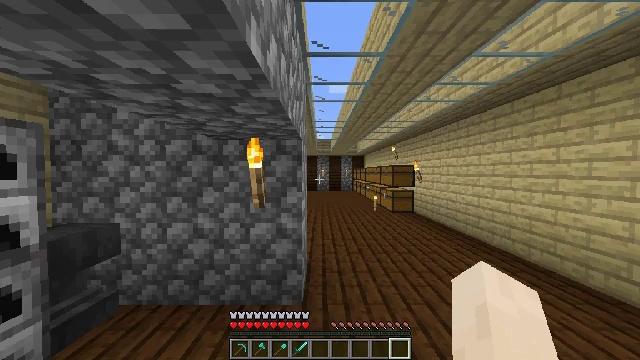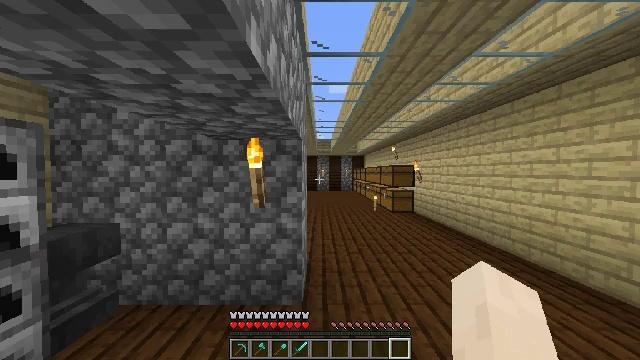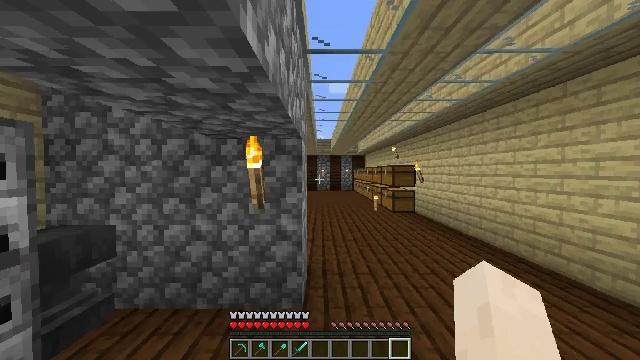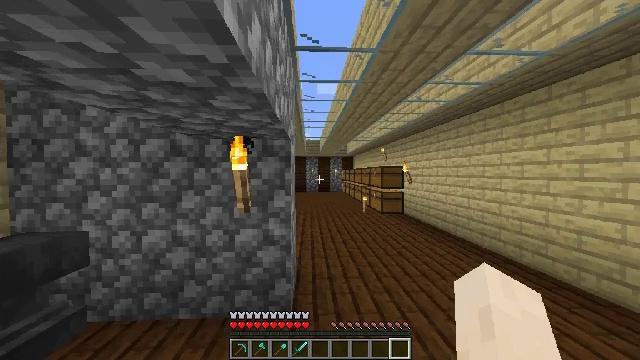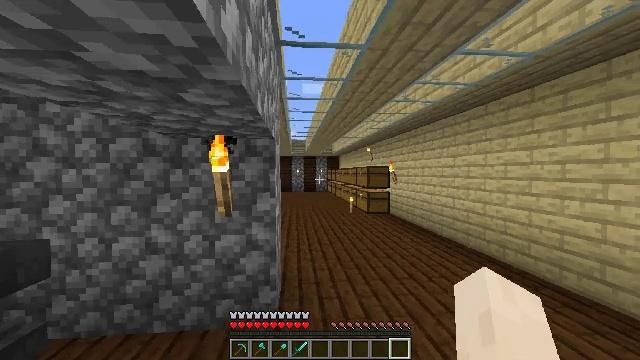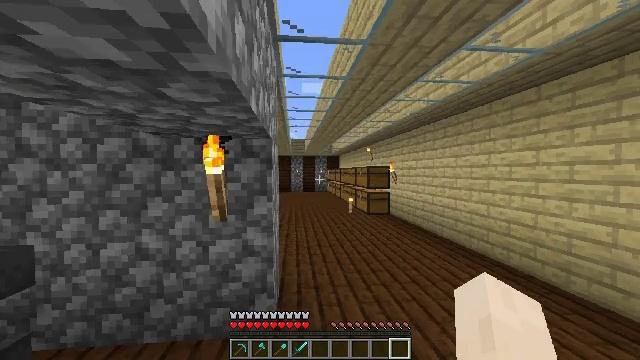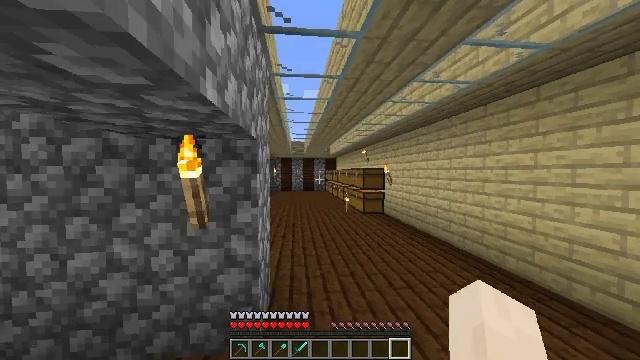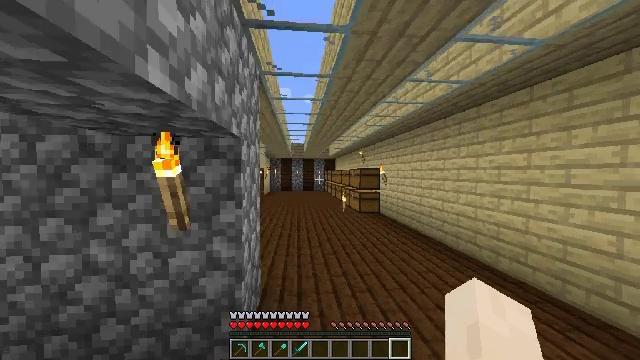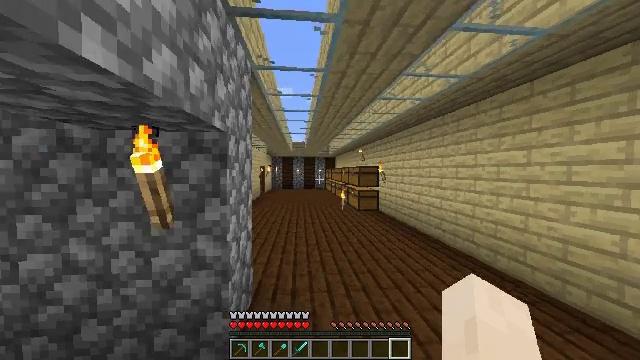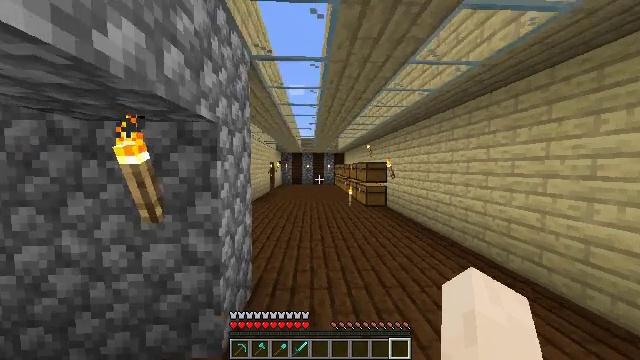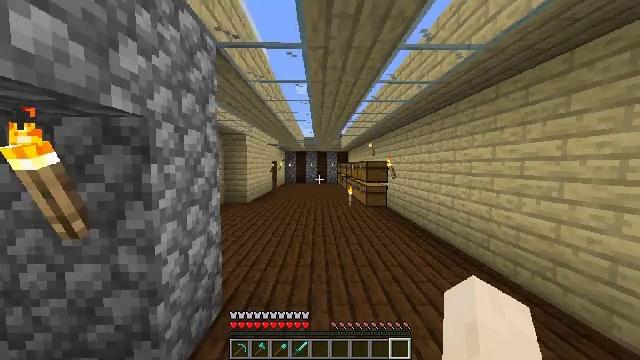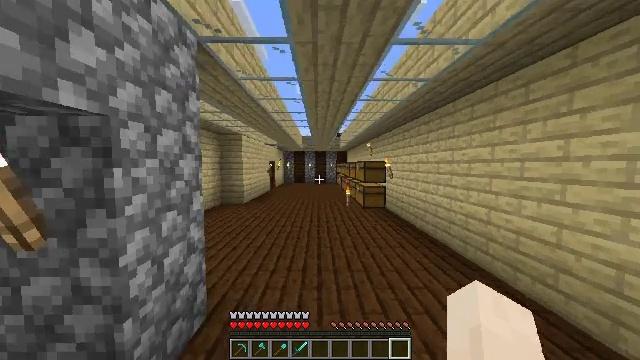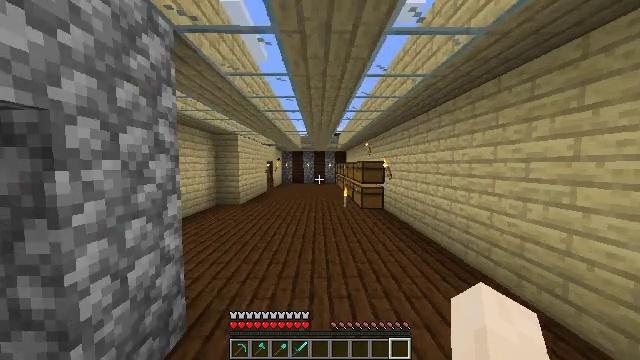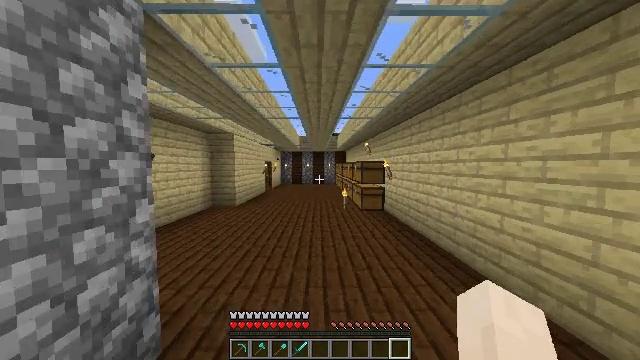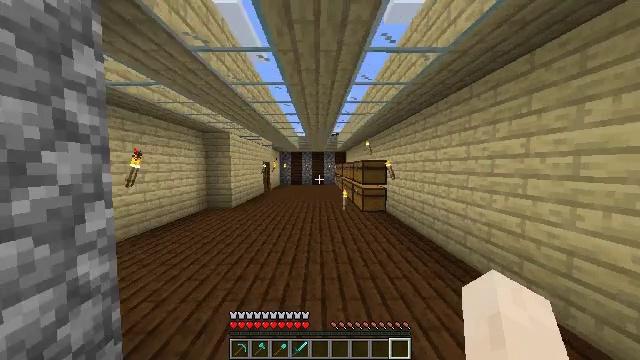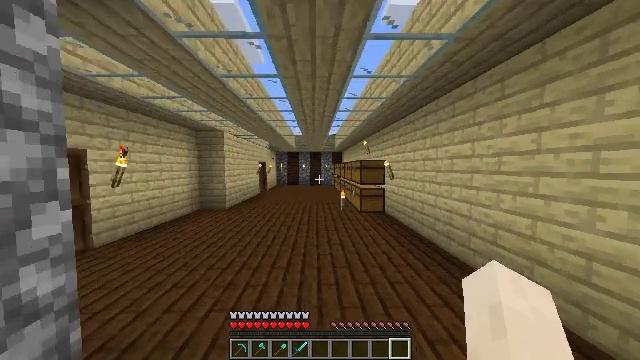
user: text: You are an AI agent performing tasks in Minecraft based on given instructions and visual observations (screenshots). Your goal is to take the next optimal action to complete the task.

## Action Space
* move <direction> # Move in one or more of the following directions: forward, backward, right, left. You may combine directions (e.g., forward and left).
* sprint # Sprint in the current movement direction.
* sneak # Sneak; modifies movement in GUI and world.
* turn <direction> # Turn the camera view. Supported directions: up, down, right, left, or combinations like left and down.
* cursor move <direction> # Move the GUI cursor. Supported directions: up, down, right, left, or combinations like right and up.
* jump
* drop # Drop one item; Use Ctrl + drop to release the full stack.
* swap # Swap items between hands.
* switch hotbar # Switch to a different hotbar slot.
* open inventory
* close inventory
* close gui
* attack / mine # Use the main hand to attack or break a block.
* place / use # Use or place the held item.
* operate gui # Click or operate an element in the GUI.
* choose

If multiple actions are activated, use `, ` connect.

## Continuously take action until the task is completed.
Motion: motion action
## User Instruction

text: Left click to collect the wall torch.
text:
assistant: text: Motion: no_op
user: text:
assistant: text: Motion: move forward
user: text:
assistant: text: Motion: move forward, turn right
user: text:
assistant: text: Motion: move forward, turn right
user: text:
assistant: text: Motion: move forward, sprint
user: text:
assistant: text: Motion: move forward and move right, sprint
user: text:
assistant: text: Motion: move forward and move right, sprint
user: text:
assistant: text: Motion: move forward and move right, sprint
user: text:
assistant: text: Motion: move forward and move right, sprint, turn left and down
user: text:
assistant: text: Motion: move forward and move right, sprint, turn left
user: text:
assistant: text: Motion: move forward and move right, sprint
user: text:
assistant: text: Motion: move forward, sprint
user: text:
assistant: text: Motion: move forward, sprint
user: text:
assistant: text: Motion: move forward, sprint
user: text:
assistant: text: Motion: move forward, sprint
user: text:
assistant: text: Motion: move forward, sprint
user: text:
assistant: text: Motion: move forward, sprint, jump
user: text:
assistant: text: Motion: move forward, sprint, turn left and down, jump
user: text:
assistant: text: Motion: move forward, sprint, turn left, jump
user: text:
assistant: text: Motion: move forward, sprint, turn left and down, jump
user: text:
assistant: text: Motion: move forward, sprint, jump
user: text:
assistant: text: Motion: move forward, sprint, jump
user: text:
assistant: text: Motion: move forward, sprint, jump
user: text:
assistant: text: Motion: move forward, sprint, turn right and up, jump
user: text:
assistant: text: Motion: move forward, sprint, turn right, jump
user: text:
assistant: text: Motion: move forward, sprint, jump
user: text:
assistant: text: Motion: move forward, sprint, jump
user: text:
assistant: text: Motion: move forward, sprint, jump
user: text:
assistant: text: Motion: move forward, sprint, jump
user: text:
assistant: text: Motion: move forward, sprint, jump